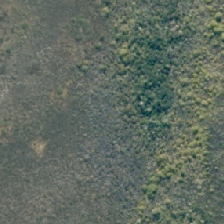
Land cover: herbaceous_freshwater_vege